Question: I want to know how to loop a texture on the surface of an object.
For a practical example, I'm trying to handle rendering , so that when I resize a world object twice the size of its texture, the texture will then appear twice - not double in size.
Is there any way to handle this? The only thing I can think of would be to physically create a brand new texture which is of the right size and manually copied X amount of times, but that sounds like it would eat up a lot of memory really quickly.
Here's a picture showing what I'm looking for, when resizing a plane on the XAxis:

Along with many other variables, I pass an object's UVMap to my shader as the "texture coordinate", and then I perform the following for rendering an object's texture prior to the draw arrays call:
'''
QImage image;
image = worldObject->getQImage(i); //Within a for loop, grabs the right texture if the object has differing textures per face of object
glBindTexture(GL_TEXTURE_2D, spot);
glTexImage2D( GL_TEXTURE_2D, 0, GL_RGBA, image.width(), image.height(), 0, GL_RGBA, GL_UNSIGNED_BYTE, image.bits());
'''
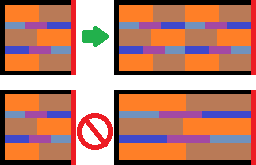
Answer: This is very easy to do. Where you currently use texture coordinates in the range [0.0, 1.0], you simply use a bigger range. For example, to repeat the texture twice, as shown in your example, you specify texture coordinates in the range [0.0, 2.0].
This works in combination with using 'GL_REPEAT' for the texture wrap mode:
'''
glTexParameteri(GL_TEXTURE_2D, GL_TEXTURE_WRAP_S, GL_REPEAT);
glTexParameteri(GL_TEXTURE_2D, GL_TEXTURE_WRAP_T, GL_REPEAT);
'''
These values are actually the default, so there's no need to set them if you did not set them to a different value earlier.
This specifies that the texture should be repeated for texture coordinates outside the [0.0, 1.0] range. For example, texture coordinates between 1.0 and 2.0 will be equivalent to the coordinates between 0.0 and 1.0, repeating the whole texture.